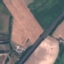
Land use / land cover: Highway